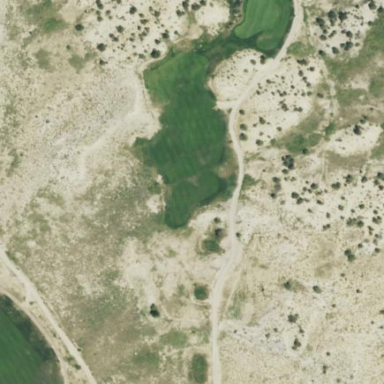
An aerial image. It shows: Rough area in golf course.